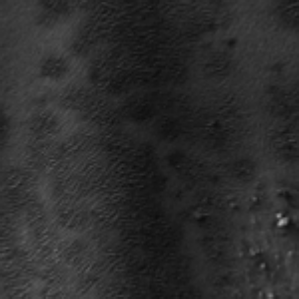
Label: frost